【题型】解答题　【知识点】平面几何　【难度】medium
已知$\odot O$的半径为$3$, 弦$MN = 2\sqrt{5}$, $\triangle ABC$中, $\angle ABC = 90^\circ$, $AB = 3$, $BC = 4$. 在平面上, 先将$\triangle ABC$和$\odot O$按图1位置摆放(点$B$与点$N$重合, 点$A$在$\odot O$上, 点$C$在$\odot O$内), 随后移动$\triangle ABC$, 使点$B$在弦$MN$上移动, 点$A$始终在$\odot O$上随之移动.

(1) 当点$B$与点$N$重合时, 求劣弧$AN$的长;

(2) 如图2, 若点$A$在$MN$所对优弧上, 且$2\angle MBA = \angle BAO$, 求点$O$到$BC$的距离;

(3) 若斜边$AC$经过点$O$, 求$BN$的长.
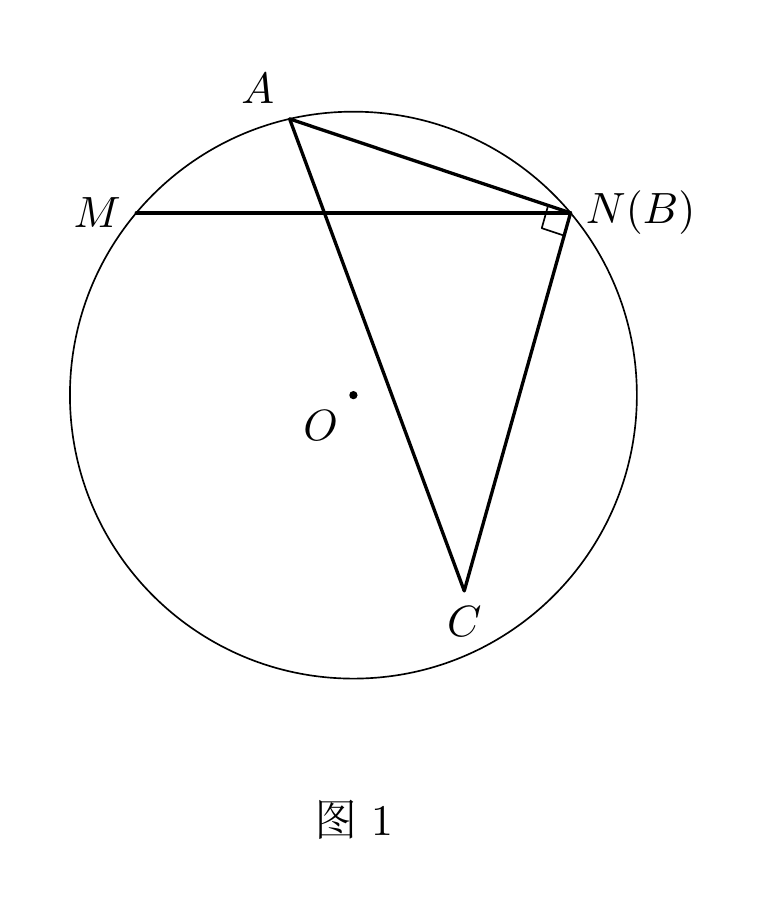
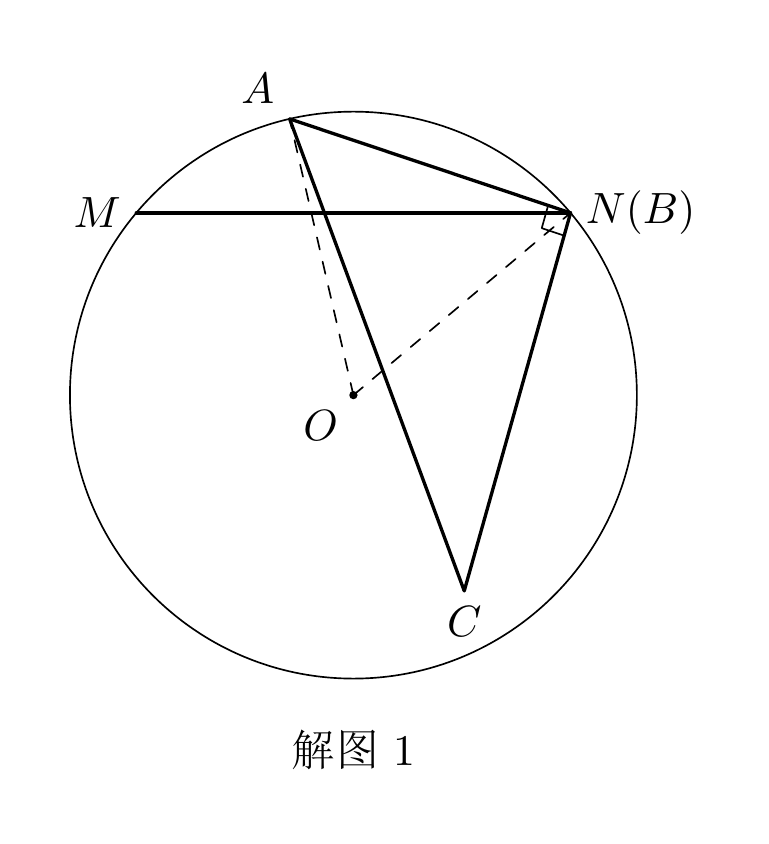
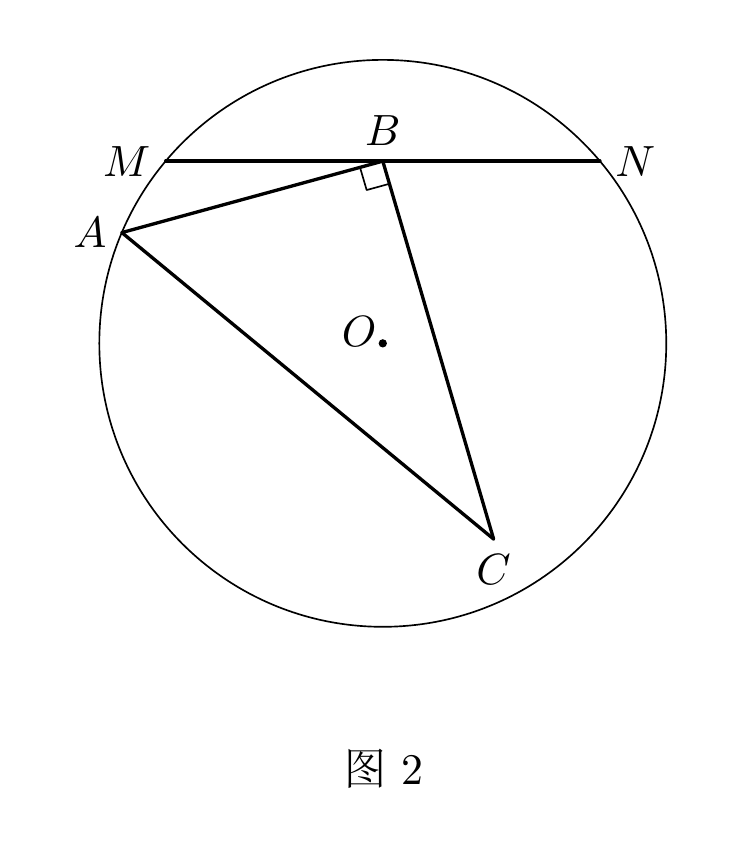
【解答】
\textbf{【详解】}(1) 解：如解图1，连接$OA$, $OB$,

$\because OB = OA = AB = 3$,

$\therefore \triangle AOB$是等边三角形,

$\therefore \angle AOB = 60^\circ$,

$\therefore \overset{\frown}{AN}$的长度$= \dfrac{60\pi \times 3}{180} = \pi$;

(2) 如解图2，连接$OB$、$OM$，过$A$作$AH \perp OB$于$H$，过$O$作$OG \perp BC$于$G$,

$\because OA = AB = 3$,

$\therefore BH = OH$, $\angle BAH = \dfrac{1}{2}\angle BAO$,

$\because 2\angle MBA = \angle BAO$,

$\therefore \angle MBA = \angle BAH$,

$\therefore AH \parallel MN$,

$\therefore OB \perp MN$,

又$\because OB$在$\odot O$的直径上,

$\therefore BM = BN = \dfrac{1}{2}MN = \sqrt{5}$,

$\because OM = OA = 3$,

$\therefore$ 在$\text{Rt}\triangle OBM$中, $OB = \sqrt{OM^2 - BM^2} = \sqrt{3^2 - (\sqrt{5})^2} = 2$,

$\therefore BH = OH = \dfrac{1}{2}OB = 1$,

$\therefore \sin\angle BAH = \dfrac{BH}{AB} = \dfrac{1}{3}$,

$\because \angle ABC = 90^\circ$, $AH \perp OB$,

$\therefore \angle BAH + \angle ABH = \angle ABH + \angle OBG = 90^\circ$,

$\therefore \angle BAH = \angle OBG$,

$\therefore \sin\angle OBG = \sin\angle BAH = \dfrac{1}{3}$,

$\therefore OG = OB\sin\angle OBG = \dfrac{2}{3}$,

即点$O$到$BC$的距离为$\dfrac{2}{3}$;

(3) 如图，过$O$作$OQ \perp MN$于$Q$，过$B$作$BP \perp AC$于点$P$，连接$OB$, $ON$,

情况1：如解图3-1，当点$A$在$\overset{\frown}{MN}$上,

$\because \angle ABC = 90^\circ$, $AB = 3$, $BC = 4$,

$\therefore AC = \sqrt{AB^2 + BC^2} = 5$,

$\therefore AP = AB\cos\angle CAB = 3 \times \dfrac{3}{5} = \dfrac{9}{5}$, $BP = AB\sin\angle BAC = 3 \times \dfrac{4}{5} = \dfrac{12}{5}$,

$\because AC$过点$O$,

$\therefore OA = 3$,

$\therefore OP = OA - AP = \dfrac{6}{5}$,

在$\text{Rt}\triangle BOP$中, $OB = \sqrt{OP^2 + BP^2} = \dfrac{6\sqrt{5}}{5}$,

$\because OQ \perp MN$,

$\therefore NQ = \dfrac{1}{2}MN = \sqrt{5}$,

$\therefore$ 在$\text{Rt}\triangle OQN$中, $OQ = \sqrt{ON^2 - QN^2} = 2$,

在$\text{Rt}\triangle OQB$中, $BQ = \sqrt{OB^2 - OQ^2} = \dfrac{4\sqrt{5}}{5}$,

$\therefore BN = QN - QB = \sqrt{5} - \dfrac{4\sqrt{5}}{5} = \dfrac{\sqrt{5}}{5}$.

情况2：当点$A$在$\overset{\frown}{MN}$上，如解图3-2,

同理可求：$BN = QN + QB = \sqrt{5} + \dfrac{4\sqrt{5}}{5} = \dfrac{9\sqrt{5}}{5}$.

综上所述：$BN$的长为$\dfrac{\sqrt{5}}{5}$或$\dfrac{9\sqrt{5}}{5}$.
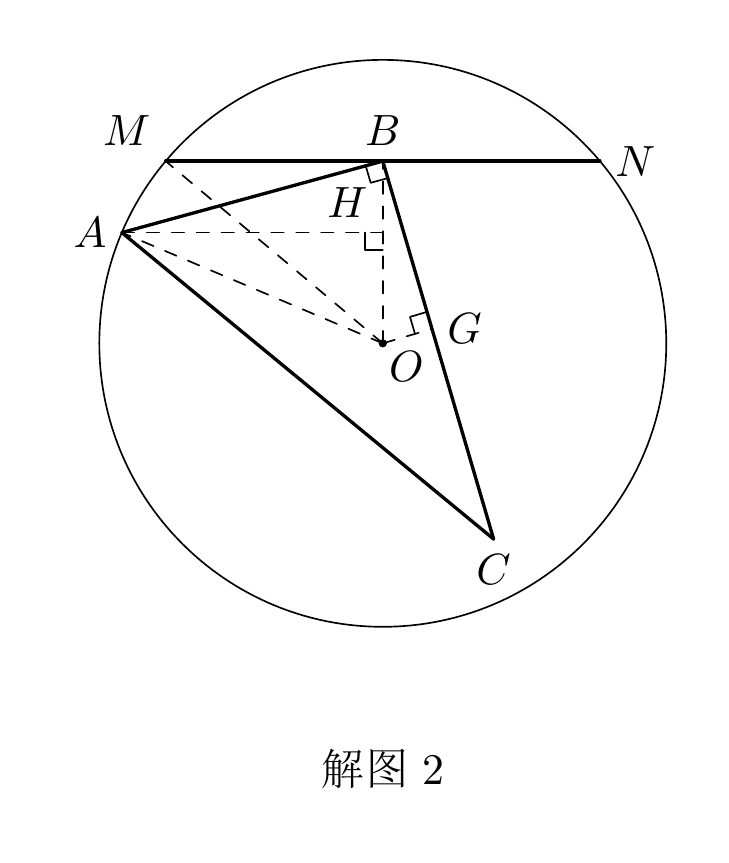
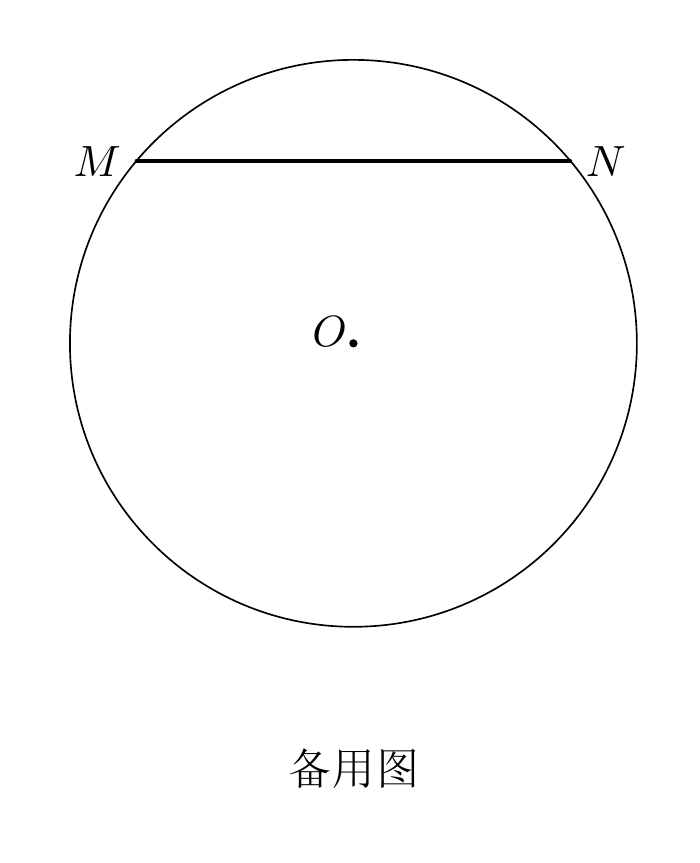
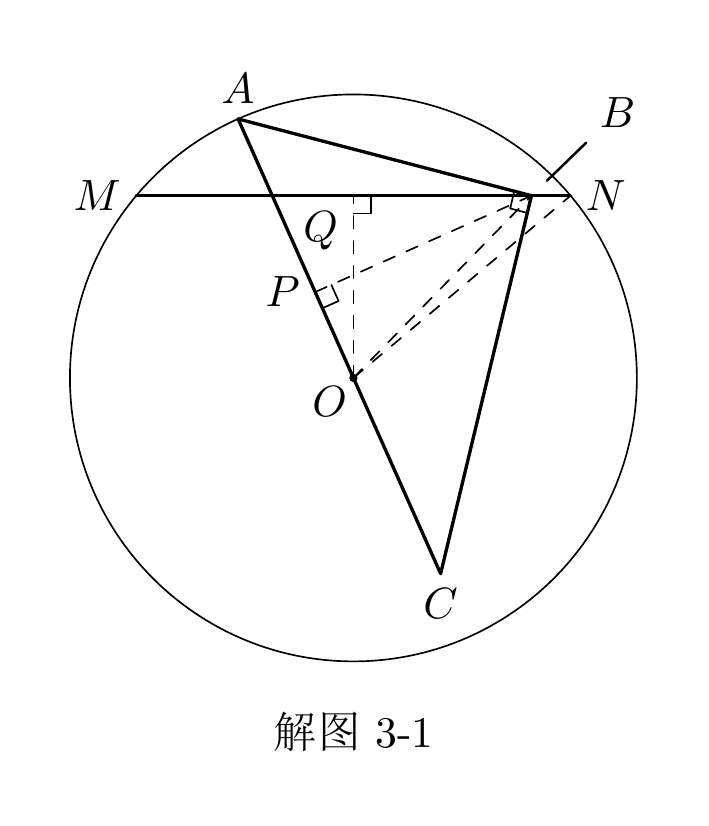
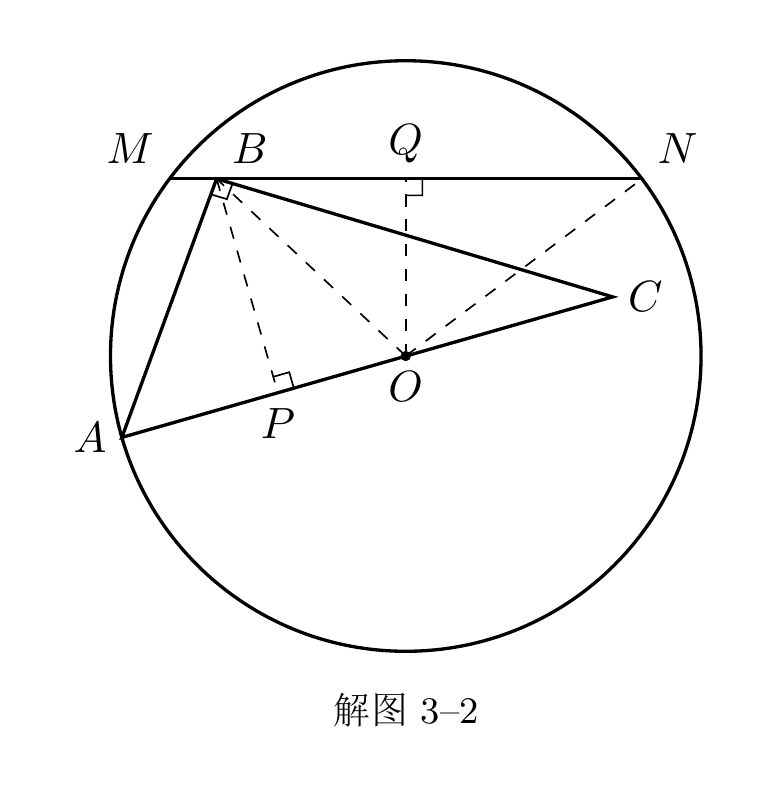